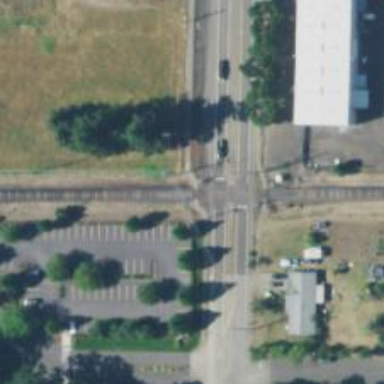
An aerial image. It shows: Railway crossing.